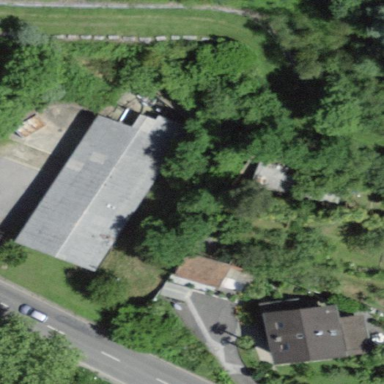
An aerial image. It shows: Commercial building.